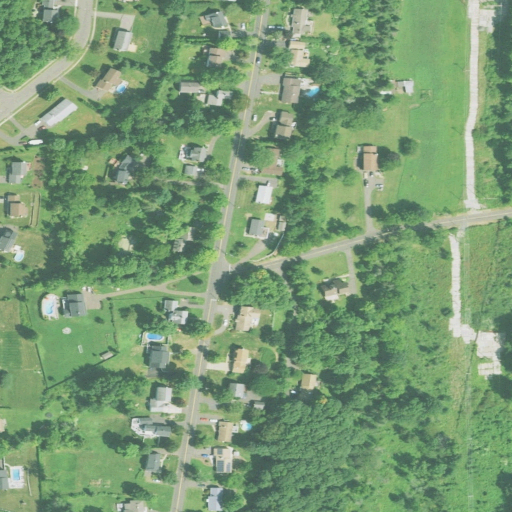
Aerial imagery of mountain in Connecticut named Savage Hill containing low intensity development, open development, deciduous forest, medium intensity development, pasture, and mixed forest